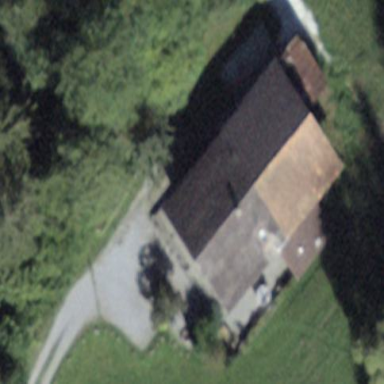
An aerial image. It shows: Farm building.